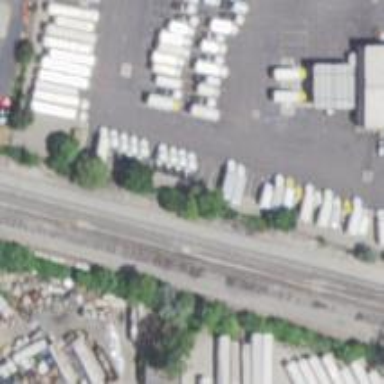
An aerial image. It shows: Railway siding for service.